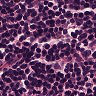
Metastatic tissue present: no